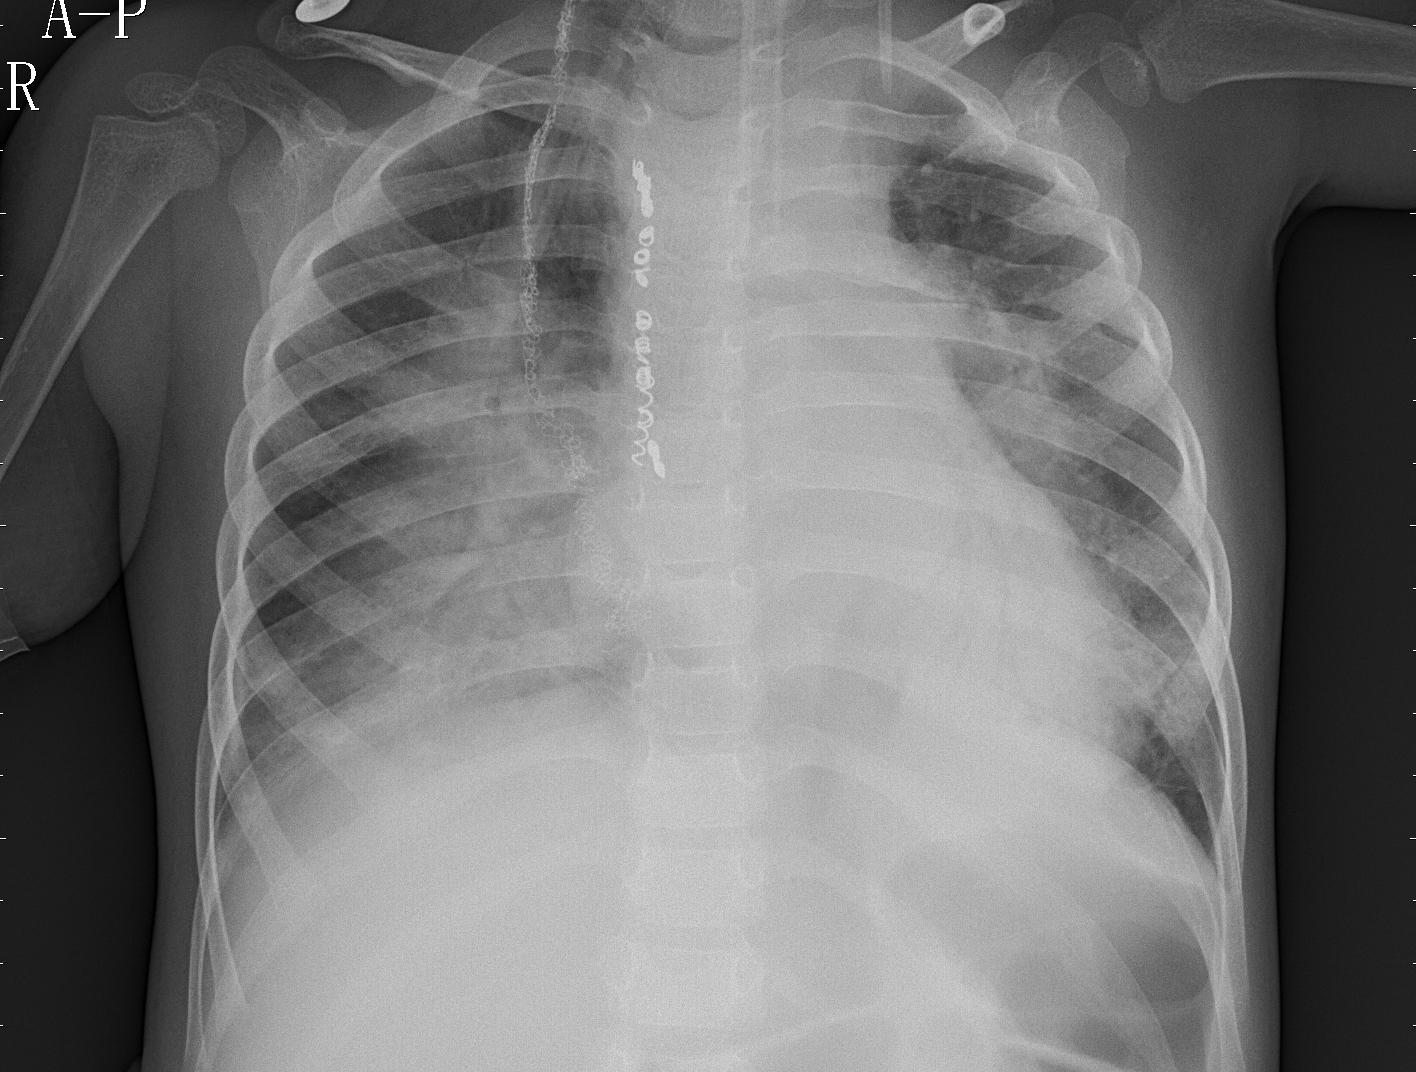
Diagnosis: PNEUMONIA